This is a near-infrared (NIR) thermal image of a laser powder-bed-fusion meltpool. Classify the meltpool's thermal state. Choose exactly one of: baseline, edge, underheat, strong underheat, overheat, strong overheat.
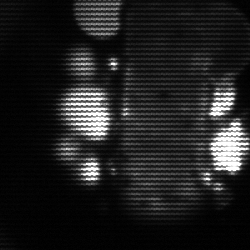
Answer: strong underheat